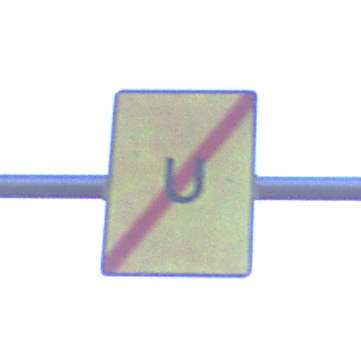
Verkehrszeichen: EndeUmleitung
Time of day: SunriseSunset
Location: Outdoor (Nature)
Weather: Clear
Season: NotSpecified
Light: Natural